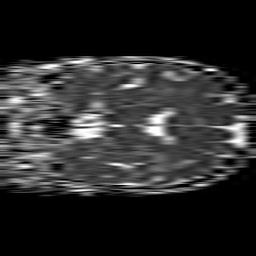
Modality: ADC
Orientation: coronal
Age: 64
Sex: female
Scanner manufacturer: philips
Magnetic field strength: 1.5 T
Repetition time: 4.6 s
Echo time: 0.09059 s